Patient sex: M
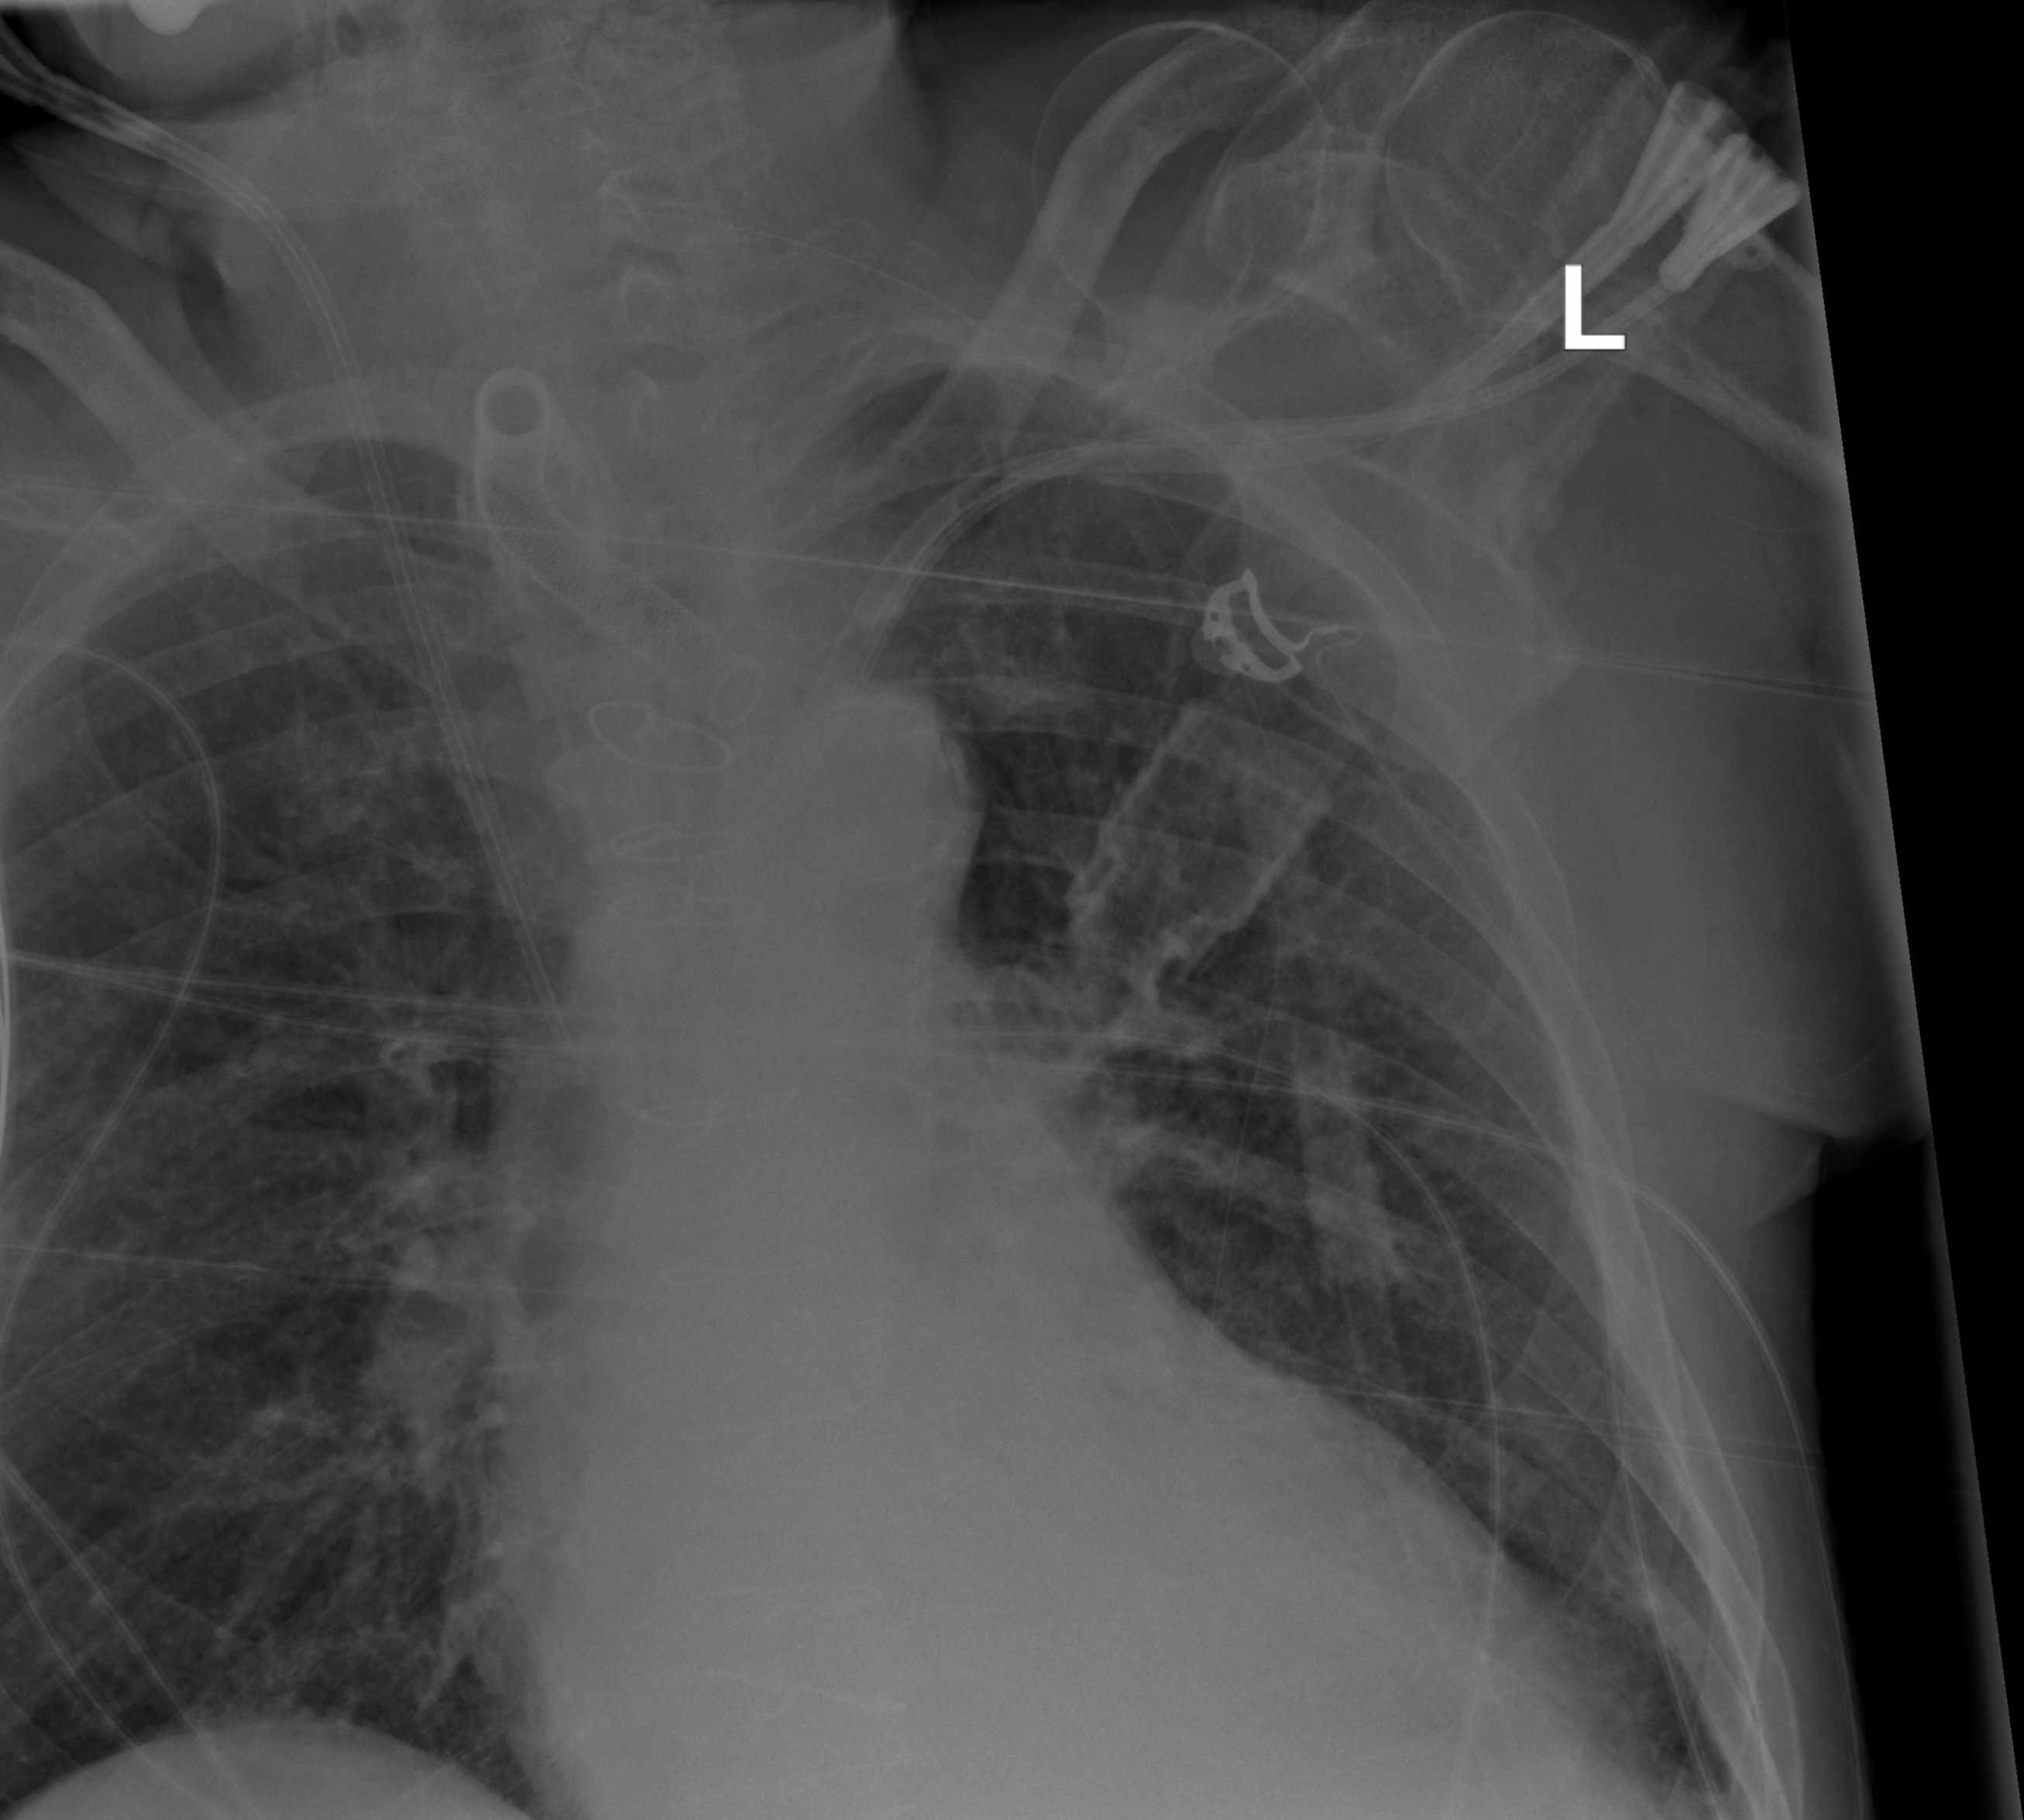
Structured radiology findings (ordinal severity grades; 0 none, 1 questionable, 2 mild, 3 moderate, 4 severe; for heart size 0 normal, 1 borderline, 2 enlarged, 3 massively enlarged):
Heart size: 2
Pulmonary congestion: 2
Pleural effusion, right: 0
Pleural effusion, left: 0
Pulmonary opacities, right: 0
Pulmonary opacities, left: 0
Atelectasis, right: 0
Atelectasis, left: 0